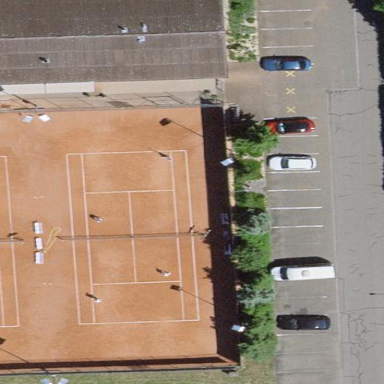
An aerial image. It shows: Tennis court on pitch designated for leisure land.